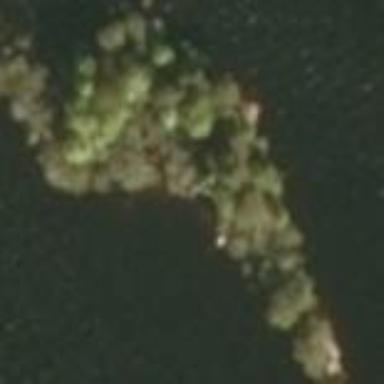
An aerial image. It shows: Island.